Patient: sex M, age 47
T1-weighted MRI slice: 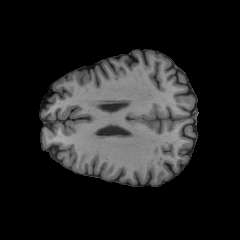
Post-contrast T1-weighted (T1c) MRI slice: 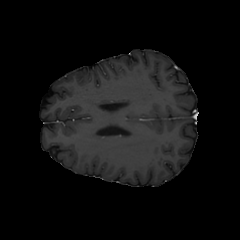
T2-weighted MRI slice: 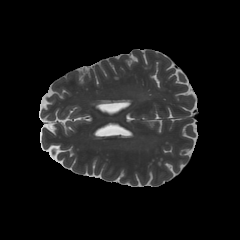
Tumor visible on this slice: no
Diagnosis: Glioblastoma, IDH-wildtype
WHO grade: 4